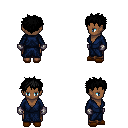
a pixel art fantasy rpg character, female body template, human, dark skin, blue robe, robe skirt, black bedhead hairstyle, metal gloves, brown slippers, four views (front, back, left, right), 2x2 character sprite sheet, small pixel art, hard edges, no anti-aliasing